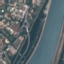
Land use / land cover: River